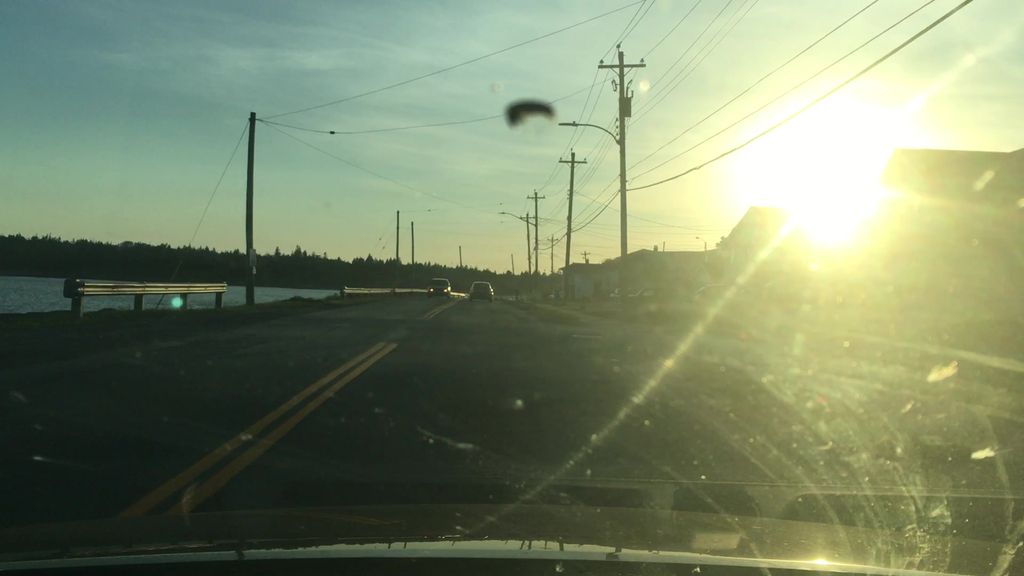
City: halifax